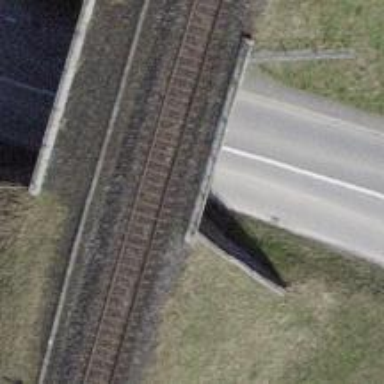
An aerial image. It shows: Bridge over electrified railway with contact line.